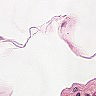
Metastatic tissue present: no